Question: > Blockquote I want to remove cells from table. I'm trying to learn how to merge table cells, but there is some rule of merging table cells that I don't know. Could you help me with that?No need use css i just need to make table looks without that cells Thanks
'''
<table border="1" width="100%">
<tr id="1">
<td colspan="3">&nbsp;</td>
<td colspan="3" rowspan="3">&nbsp;</td>
<td>&nbsp;</td>
<td rowspan="3">&nbsp;</td>
</tr>
<tr id="2">
<td colspan="2">&nbsp;</td>
<td rowspan="3">&nbsp;</td>
<td rowspan="4">&nbsp;</td>
</tr>
<tr id="3">
<td>&nbsp;</td>
<td>&nbsp;</td>
</tr>
<tr id="4">
<td rowspan="2" colspan="2">&nbsp;</td>
<td>&nbsp;</td>
<td>&nbsp;</td>
<td>&nbsp;</td>
<td rowspan="2">&nbsp;</td>
</tr>
<tr id="5">
<td colspan="4" rowspan="3">&nbsp;</td>
<td>&nbsp;</td>
<td>&nbsp;</td>
</tr>
<tr id="6">
<td rowspan="3">&nbsp;</td>
<td rowspan="2">&nbsp;</td>
<td colspan="2" rowspan="2">&nbsp;</td>
<td>&nbsp;</td>
<td>&nbsp;</td>
</tr>
<tr id="7">
<td>&nbsp;</td>
<td>&nbsp;</td>
</tr>
<tr id="8">
<td colspan="3">&nbsp;</td>
<td colspan="2">&nbsp;</td>
<td colspan="2">&nbsp;</td>
</tr>
<tr id="9">
<td colspan="2">&nbsp;</td>
<td colspan="4">&nbsp;</td>
<td>&nbsp;</td>
<td>&nbsp;</td>
</tr>
</table>
'''

<URL>
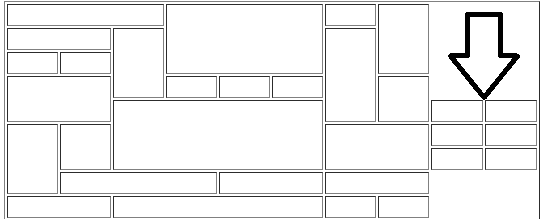
Answer: Seems like just an edit to your html...
'''
<table border="1" width="100%">
<tr id="1">
<td colspan="3">&nbsp;</td>
<td colspan="3" rowspan="3">&nbsp;</td>
<td>&nbsp;</td>
<td rowspan="3">&nbsp;</td>
</tr>
<tr id="2">
<td colspan="2">&nbsp;</td>
<td rowspan="3">&nbsp;</td>
<td rowspan="4">&nbsp;</td>
</tr>
<tr id="3">
<td>&nbsp;</td>
<td>&nbsp;</td>
</tr>
<tr id="4">
<td rowspan="2" colspan="2">&nbsp;</td>
<td>&nbsp;</td>
<td>&nbsp;</td>
<td>&nbsp;</td>
<td rowspan="2">&nbsp;</td>
</tr>
<tr id="5">
<td colspan="4" rowspan="3">&nbsp;</td>
</tr>
<tr id="6">
<td rowspan="3">&nbsp;</td>
<td rowspan="2">&nbsp;</td>
<td colspan="2" rowspan="2">&nbsp;</td>
</tr>
<tr id="7">
</tr>
<tr id="8">
<td colspan="3">&nbsp;</td>
<td colspan="2">&nbsp;</td>
<td colspan="2">&nbsp;</td>
</tr>
<tr id="9">
<td colspan="2">&nbsp;</td>
<td colspan="4">&nbsp;</td>
<td>&nbsp;</td>
<td>&nbsp;</td>
</tr>
</table>
'''